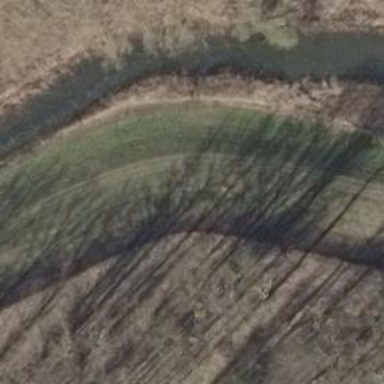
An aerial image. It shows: Grass track with grade 5 track type and embankment.